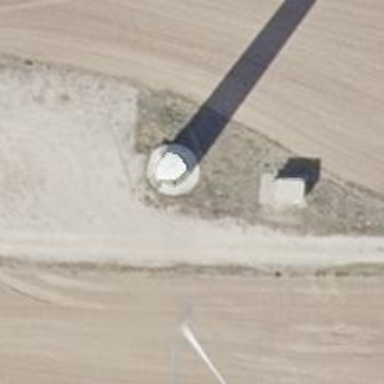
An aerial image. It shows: Wind generator powered by wind. The generator type is horizontal axis and it uses wind turbines.